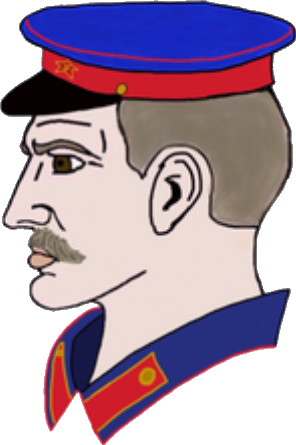
Label: 4_Yes_Chad